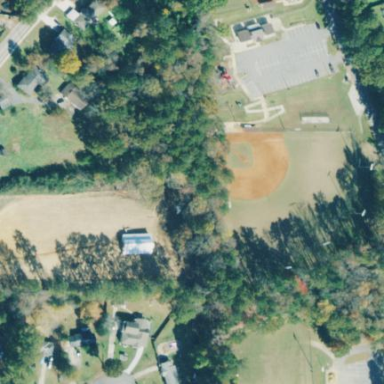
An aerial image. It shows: Baseball pitch for leisure land.